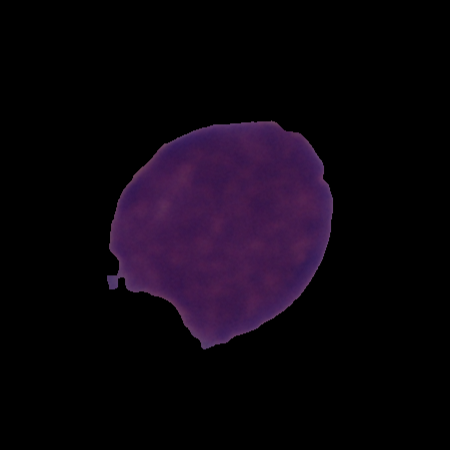
Label: cancer